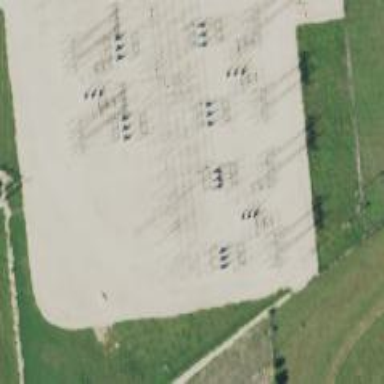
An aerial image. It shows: Switch used for power control.